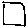
Label: square